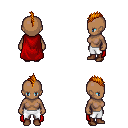
a pixel art fantasy rpg character, female body template, human, dark skin, red cape, white pants, dark blonde mohawk hairstyle, brown shoes, four views (front, back, left, right), 2x2 character sprite sheet, small pixel art, hard edges, no anti-aliasing